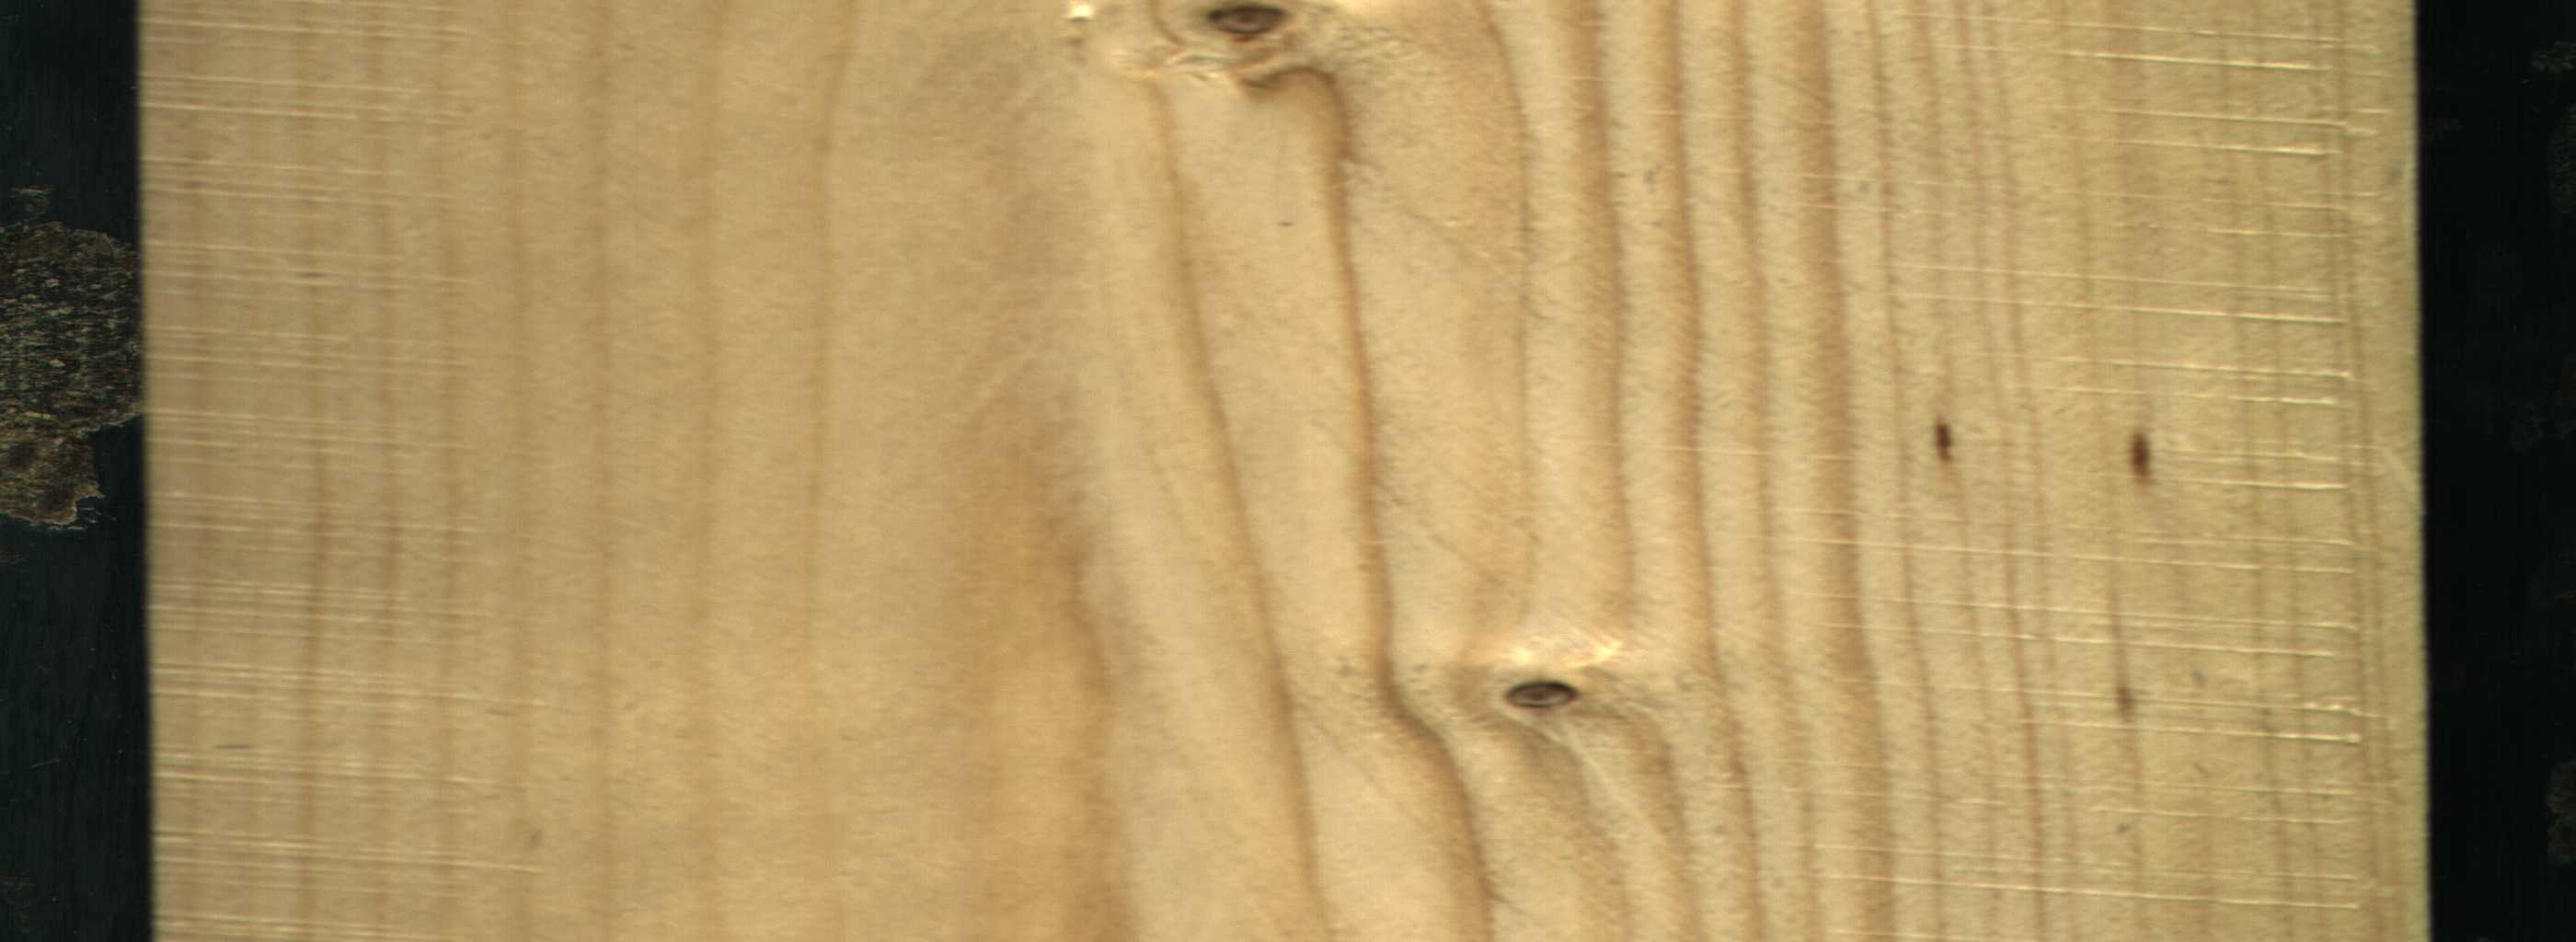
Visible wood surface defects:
resin
resin
Dead_Knot
Dead_Knot